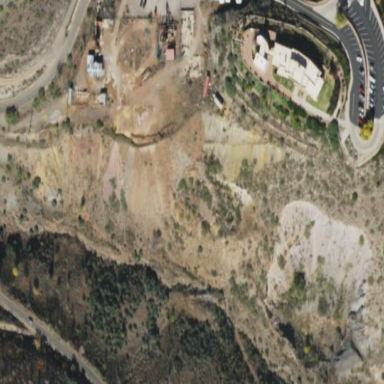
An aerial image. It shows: Quarry area.